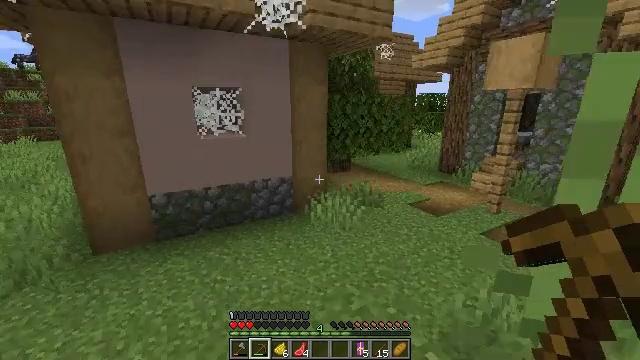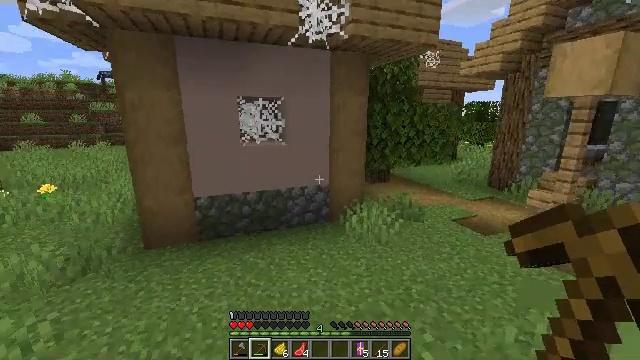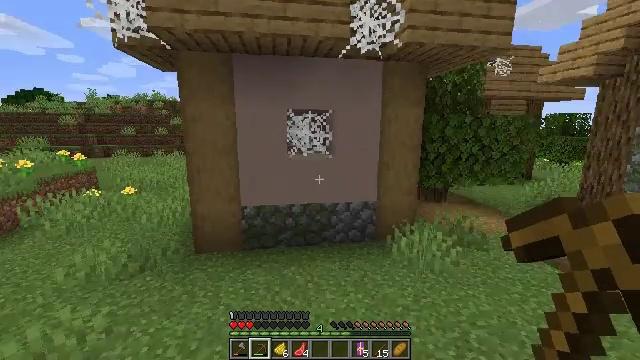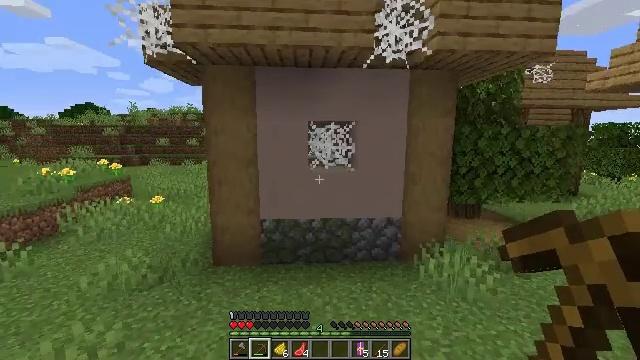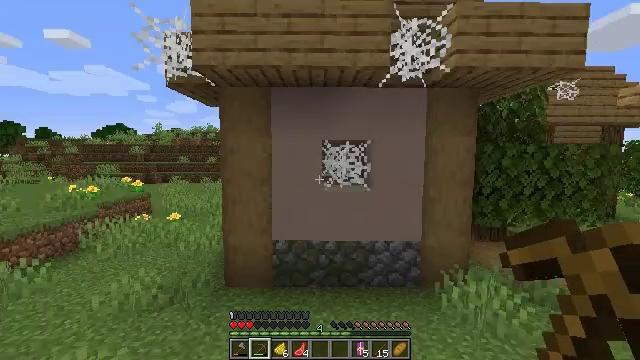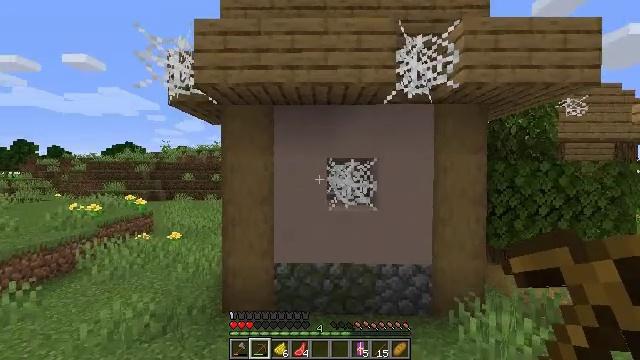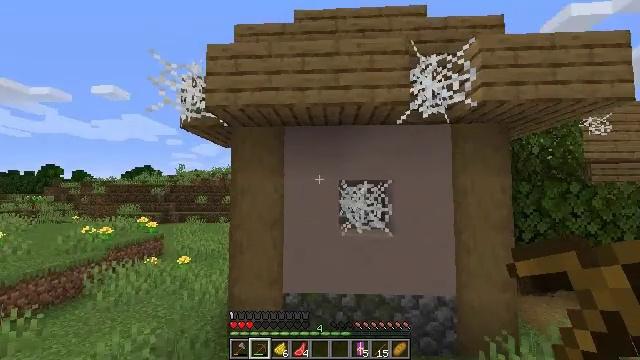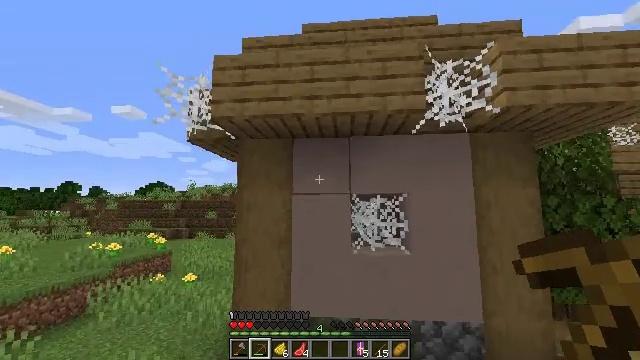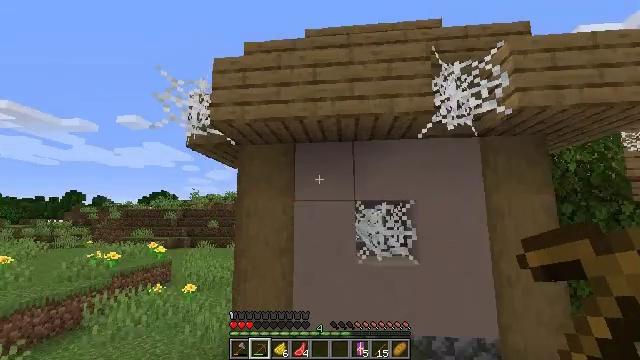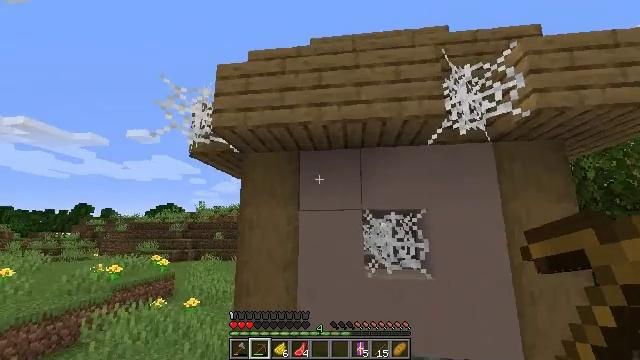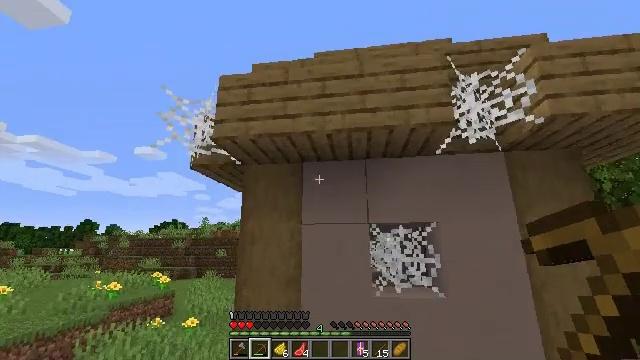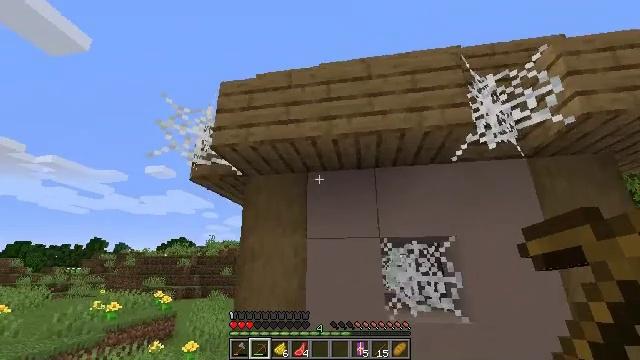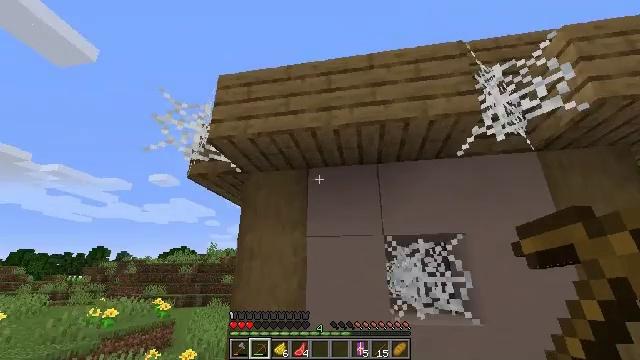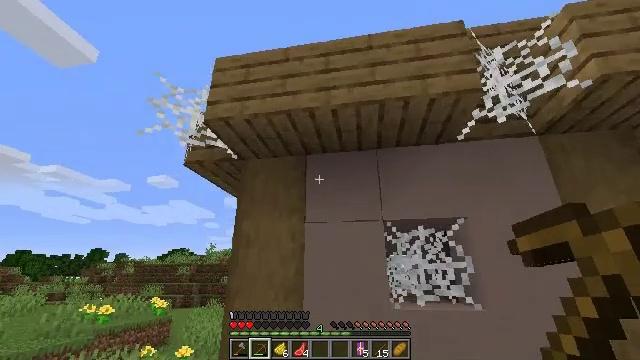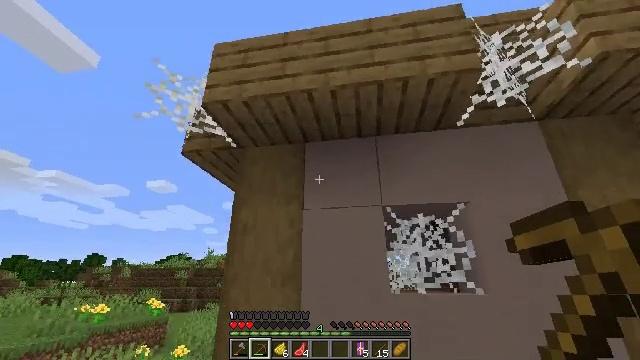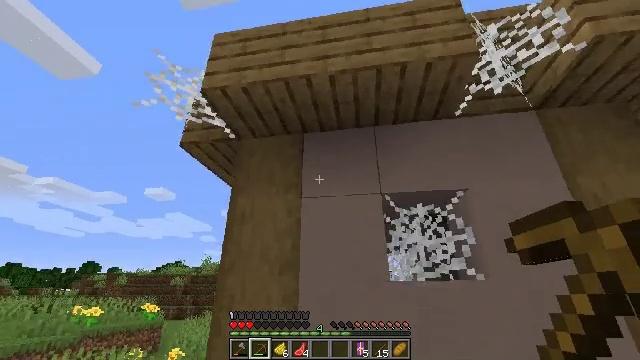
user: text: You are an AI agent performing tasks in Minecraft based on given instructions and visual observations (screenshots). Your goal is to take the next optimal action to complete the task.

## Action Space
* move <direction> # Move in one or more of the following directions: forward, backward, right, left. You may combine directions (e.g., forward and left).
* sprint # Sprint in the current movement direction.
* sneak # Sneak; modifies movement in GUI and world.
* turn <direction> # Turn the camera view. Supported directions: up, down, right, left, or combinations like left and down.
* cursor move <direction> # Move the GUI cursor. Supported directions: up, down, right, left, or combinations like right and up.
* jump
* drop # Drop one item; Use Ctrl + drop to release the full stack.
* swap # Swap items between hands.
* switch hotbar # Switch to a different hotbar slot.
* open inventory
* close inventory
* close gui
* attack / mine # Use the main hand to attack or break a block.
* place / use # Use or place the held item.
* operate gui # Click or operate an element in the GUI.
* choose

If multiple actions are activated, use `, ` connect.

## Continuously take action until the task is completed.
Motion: motion action
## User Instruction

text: Attack the white terracotta to collect it.
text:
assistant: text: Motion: move forward, turn left and up
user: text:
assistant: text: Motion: move forward, turn left and up
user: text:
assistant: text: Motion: move forward, turn left and up
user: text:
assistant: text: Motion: move forward, turn left and up
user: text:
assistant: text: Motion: move forward, turn left and up
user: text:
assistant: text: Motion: move forward, turn left and up
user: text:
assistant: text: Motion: move forward, turn left and up
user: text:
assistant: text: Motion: move forward, turn up
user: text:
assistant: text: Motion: move forward, turn left and up
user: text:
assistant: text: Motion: move forward, turn up
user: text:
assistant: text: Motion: move forward, turn left and up
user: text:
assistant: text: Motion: move forward, turn up
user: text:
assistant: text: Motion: move forward
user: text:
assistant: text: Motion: move forward, turn up
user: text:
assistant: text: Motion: move forward, turn up
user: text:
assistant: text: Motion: move forward, turn up
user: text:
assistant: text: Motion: move forward, attack / mine
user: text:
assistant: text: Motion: attack / mine
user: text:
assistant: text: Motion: attack / mine
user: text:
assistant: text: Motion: attack / mine
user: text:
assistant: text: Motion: turn up, attack / mine
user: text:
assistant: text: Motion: turn up, attack / mine
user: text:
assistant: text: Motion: turn up, attack / mine
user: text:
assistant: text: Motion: attack / mine
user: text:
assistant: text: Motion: attack / mine
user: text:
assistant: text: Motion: attack / mine
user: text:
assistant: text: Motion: attack / mine
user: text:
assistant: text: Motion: attack / mine
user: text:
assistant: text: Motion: attack / mine
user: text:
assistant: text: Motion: attack / mine